Question: I have the following layout ('Android 4.4'):
'''
<RelativeLayout
xmlns:android="http://schemas.android.com/apk/res/android"
android:orientation="vertical"
android:layout_width="match_parent"
android:layout_height="match_parent">
<ListView
android:id="@+id/list"
android:layout_width="fill_parent"
android:layout_height="wrap_content"
android:divider="@android:color/transparent"
android:dividerHeight="5dp"
android:layout_centerHorizontal="true"
android:layout_centerVertical="true"
/>
</RelativeLayout>
'''
The list view doesn't show up in the center. What am I missing ?

ListView item layout :
'''
<LinearLayout
xmlns:android="http://schemas.android.com/apk/res/android"
android:orientation="horizontal"
android:layout_width="match_parent"
android:layout_height="match_parent">
<ImageView
android:id="@+id/icon"
android:layout_width="100dp"
android:layout_height="100dp"
android:scaleType="fitXY"/>
<TextView
android:id="@+id/name"
android:layout_width="wrap_content"
android:layout_height="wrap_content"
android:text="@+id/label"
android:layout_marginTop="40dp"
android:textStyle="bold"
android:background="@color/list_background"
/>
</LinearLayout>
'''
:
1. Even if I set the list view width to wrap_content, it doesn't make a difference.
2. Changing outer view to LinearLayout doesn't help.
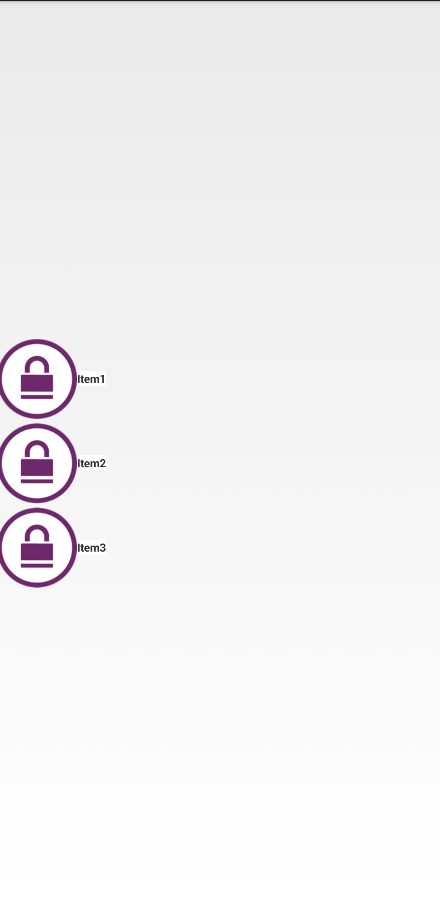
Answer: You need to change your 'List Item Layout' to center the views horizontally.
'''
<?xml version="1.0" encoding="utf-8"?>
<LinearLayout xmlns:android="http://schemas.android.com/apk/res/android"
android:layout_width="match_parent"
android:layout_height="match_parent"
android:gravity="center_horizontal"
android:orientation="horizontal" >
<ImageView
android:id="@+id/labIcon"
android:layout_width="100dp"
android:layout_height="100dp"
android:background="@drawable/lawl"
android:scaleType="fitXY" />
<TextView
android:id="@+id/labName"
android:layout_width="wrap_content"
android:layout_height="wrap_content"
android:layout_marginTop="40dp"
android:text="item1"
android:textStyle="bold" />
</LinearLayout>
'''